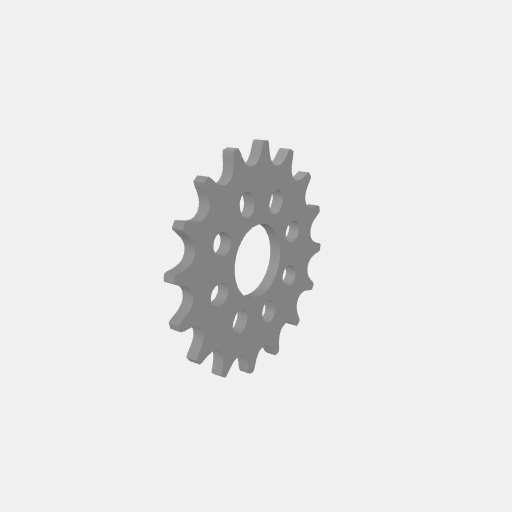
Part: HubMountAcetalSprocket16T